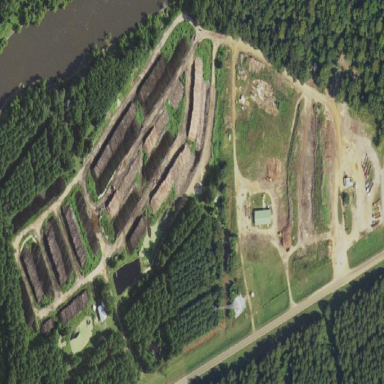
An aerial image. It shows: Industrial area designated as lumber yard.